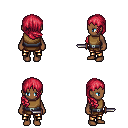
a pixel art fantasy rpg character, female body template, human, dark skin, leather chest armor, gold greaves, ruby red right-swept hairstyle, dagger, four views (front, back, left, right), 2x2 character sprite sheet, small pixel art, hard edges, no anti-aliasing